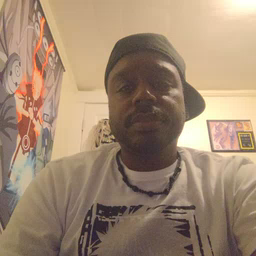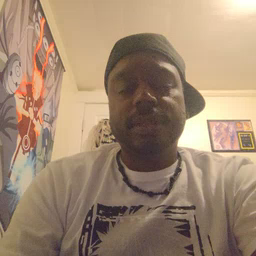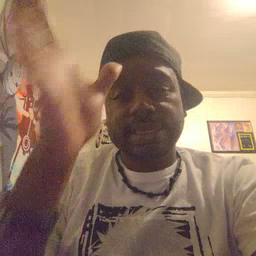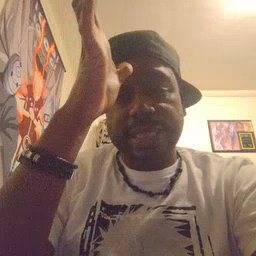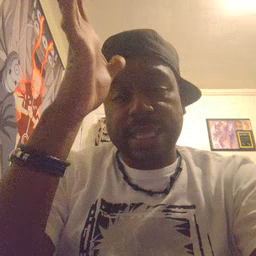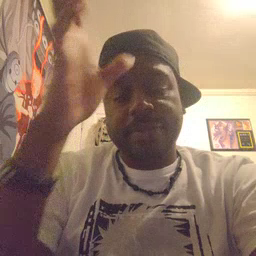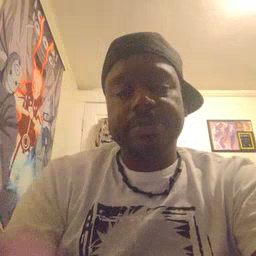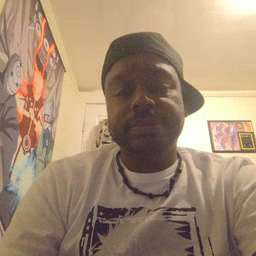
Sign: dad